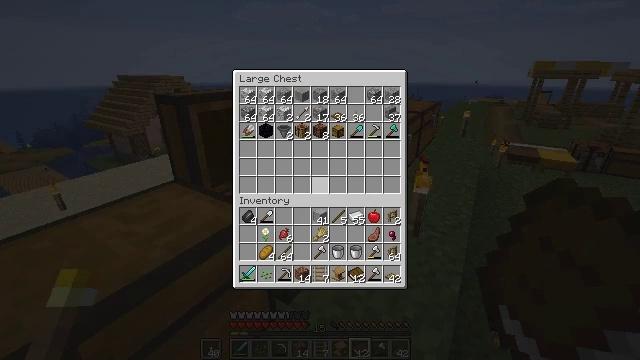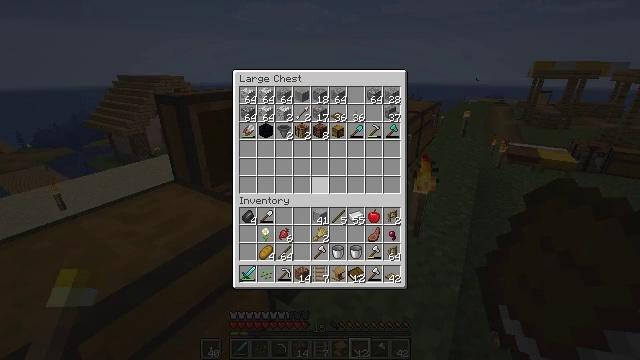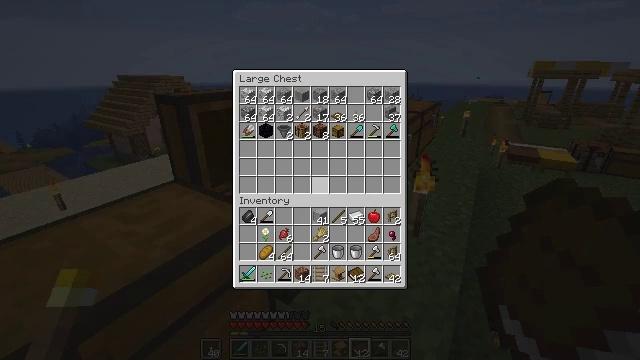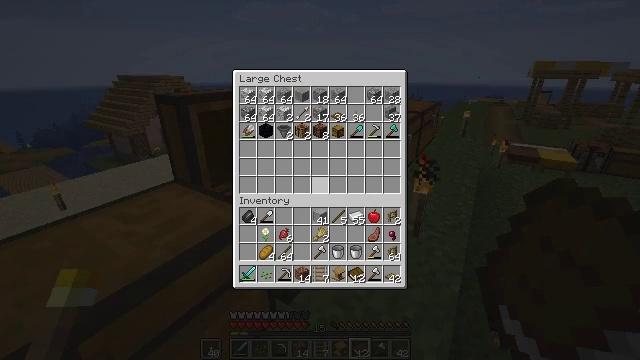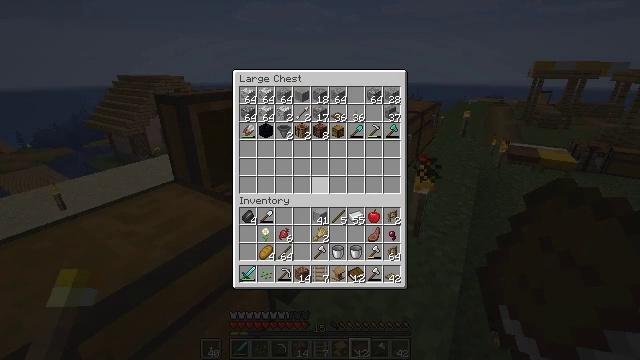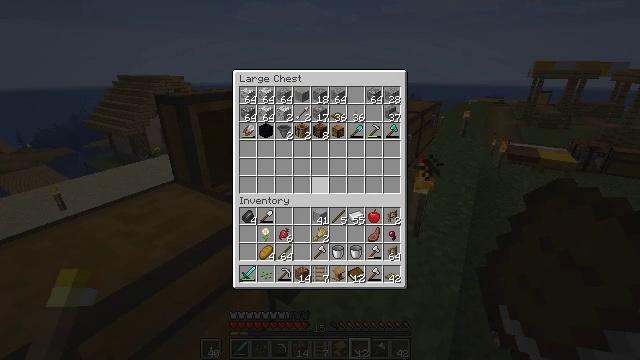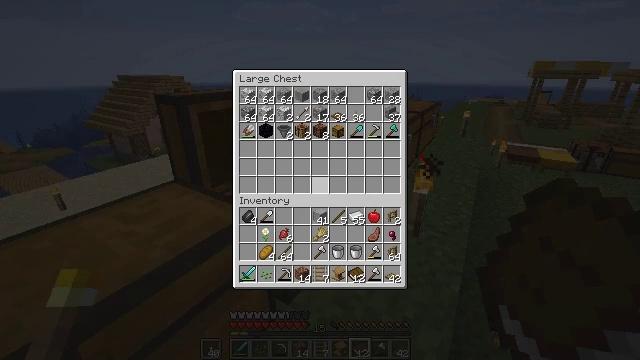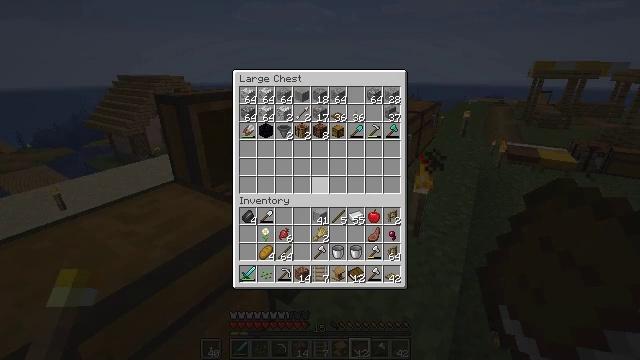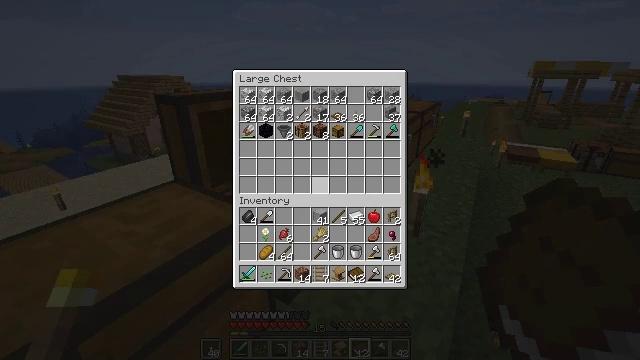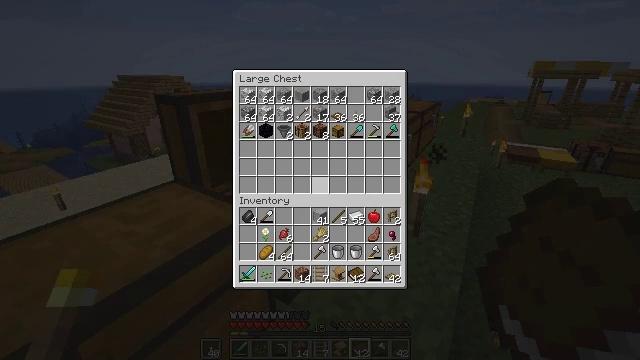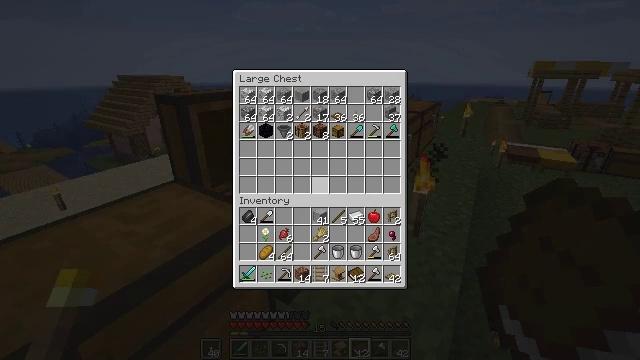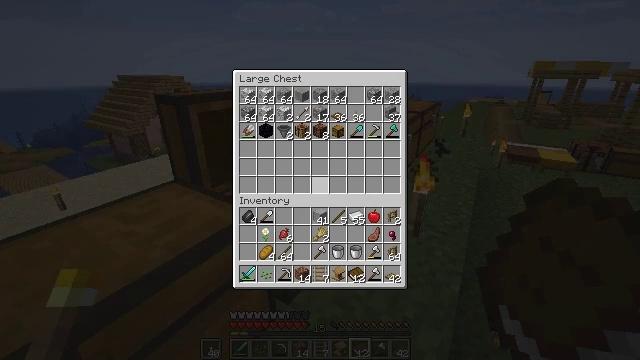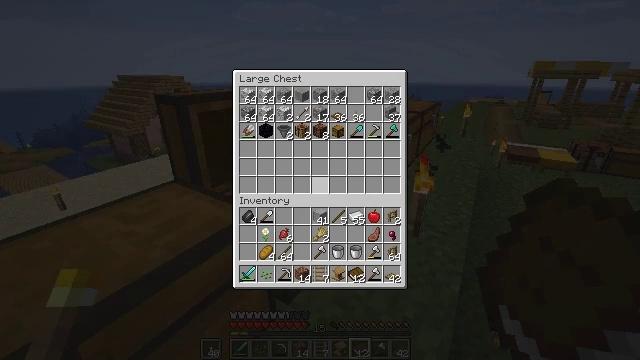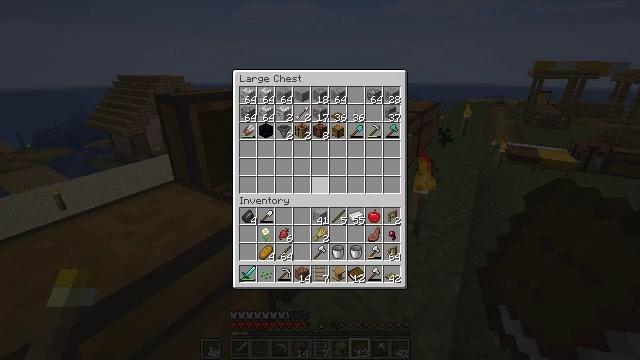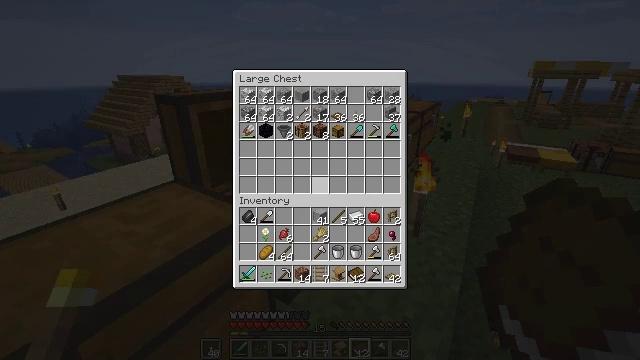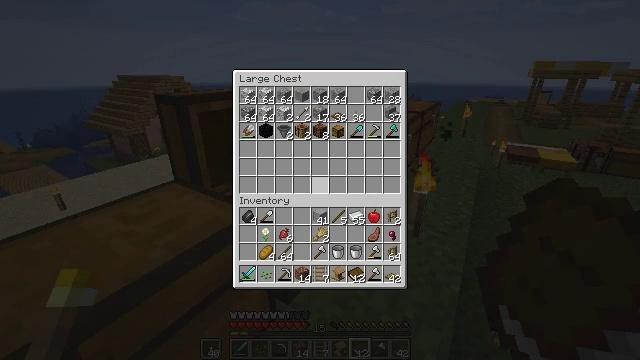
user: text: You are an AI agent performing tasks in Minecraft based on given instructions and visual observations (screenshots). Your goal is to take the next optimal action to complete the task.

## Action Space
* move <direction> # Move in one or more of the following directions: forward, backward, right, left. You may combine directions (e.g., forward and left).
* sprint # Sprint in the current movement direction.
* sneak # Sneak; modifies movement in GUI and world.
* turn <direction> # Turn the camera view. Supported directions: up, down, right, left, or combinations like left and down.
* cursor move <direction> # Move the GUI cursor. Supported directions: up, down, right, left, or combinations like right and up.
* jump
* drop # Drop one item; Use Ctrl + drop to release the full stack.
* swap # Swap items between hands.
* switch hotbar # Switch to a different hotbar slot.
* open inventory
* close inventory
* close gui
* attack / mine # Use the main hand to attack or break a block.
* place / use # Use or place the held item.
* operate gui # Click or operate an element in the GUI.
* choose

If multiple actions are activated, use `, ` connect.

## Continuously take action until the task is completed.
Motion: motion action
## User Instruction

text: Use iron ingots at the crafting table to make a minecart.
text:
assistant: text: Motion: no_op
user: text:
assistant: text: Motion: no_op
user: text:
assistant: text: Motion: no_op
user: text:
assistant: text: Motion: no_op
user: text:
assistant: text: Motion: no_op
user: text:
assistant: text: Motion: no_op
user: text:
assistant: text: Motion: no_op
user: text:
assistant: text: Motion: no_op
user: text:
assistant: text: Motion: no_op
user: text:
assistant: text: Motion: no_op
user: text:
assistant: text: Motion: no_op
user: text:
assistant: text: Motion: no_op
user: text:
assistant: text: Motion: no_op
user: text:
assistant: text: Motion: no_op
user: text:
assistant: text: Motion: no_op
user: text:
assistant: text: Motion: no_op
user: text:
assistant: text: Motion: no_op
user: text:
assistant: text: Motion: no_op
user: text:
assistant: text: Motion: no_op
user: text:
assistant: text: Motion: no_op
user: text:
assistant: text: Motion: no_op
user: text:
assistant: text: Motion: no_op
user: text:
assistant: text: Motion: no_op
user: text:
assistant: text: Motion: close gui
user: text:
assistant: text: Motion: no_op
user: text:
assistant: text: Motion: no_op
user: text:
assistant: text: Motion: no_op
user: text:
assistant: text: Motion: no_op
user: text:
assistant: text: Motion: no_op
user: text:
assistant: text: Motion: no_op